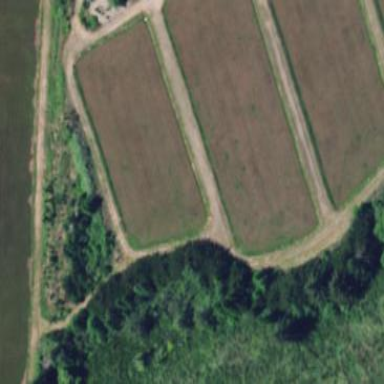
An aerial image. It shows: Farmland where cranberries are grown.